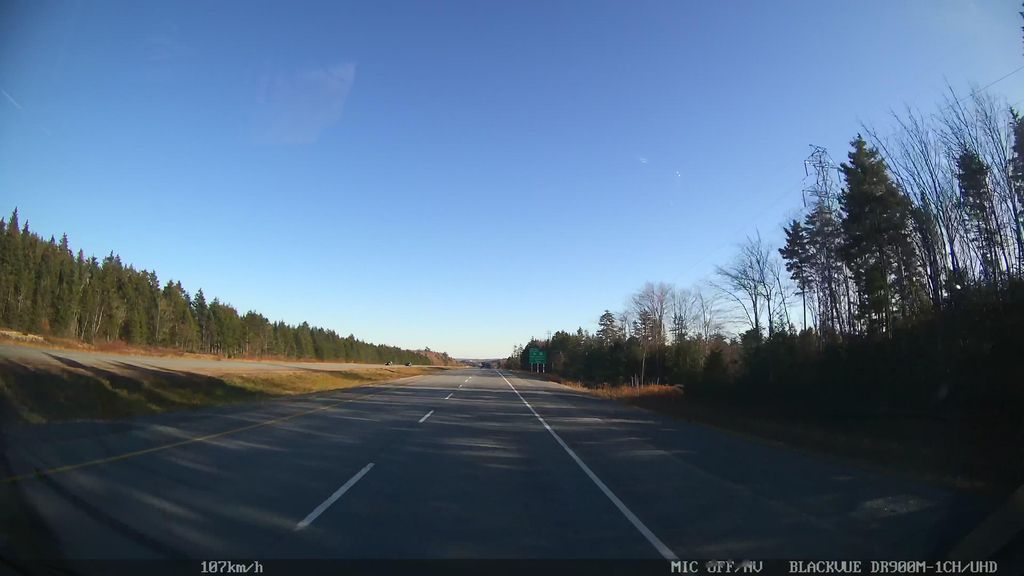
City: halifax